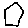
Label: house